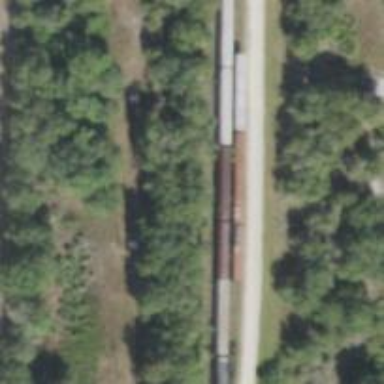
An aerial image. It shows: Historical railway car.